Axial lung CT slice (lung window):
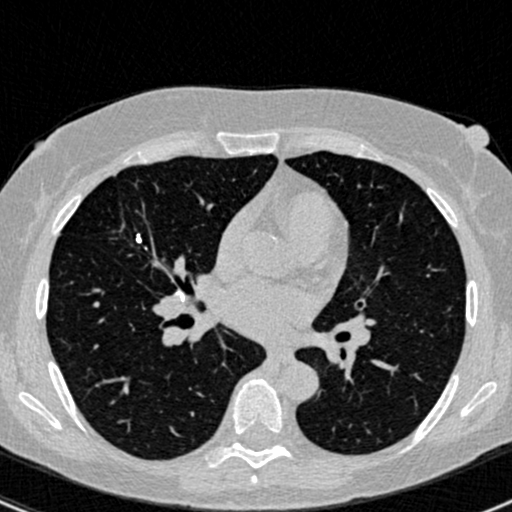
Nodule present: yes
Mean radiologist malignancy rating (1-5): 1